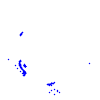
Particle: kaon